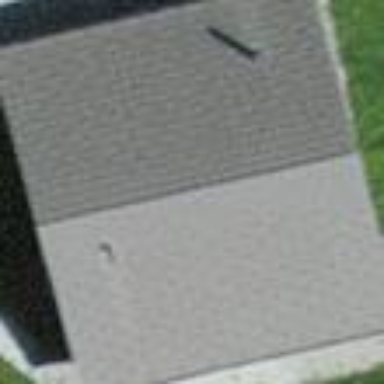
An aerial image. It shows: Simple and straightforward house.